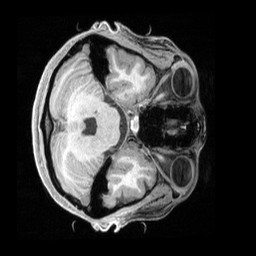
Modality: T1w
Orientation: axial
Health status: healthy
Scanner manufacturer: siemens
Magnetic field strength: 3 T
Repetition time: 2.4 s
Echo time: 0.00201 s